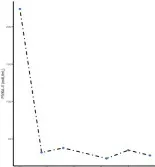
The representative CT images pre- and post-treatment and the change of PIVKA-II during the treatment schedule of the three patients with better outcome (A-C: case 1-3). The arrow indicated that the lesions change with the treatment.
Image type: radiology (ct)